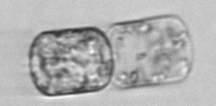
Label: Lauderia_annulata